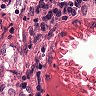
Metastatic tissue present: no